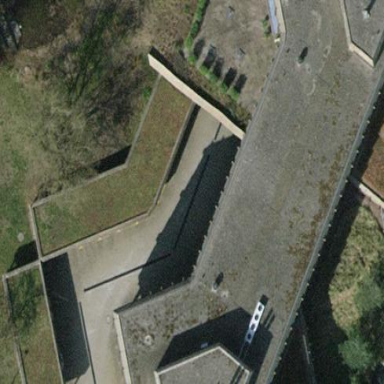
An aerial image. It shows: View of roof of building.